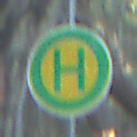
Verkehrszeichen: Haltestelle
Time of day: MorningAfternoon
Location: Outdoor (Nature)
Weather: Clear
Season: NotSpecified
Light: Natural